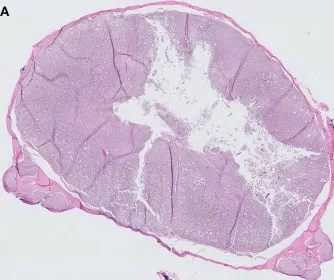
Histopathological findings of a fibrocartilaginous embolism at the C5 spinal cord level. (A) Liquefaction necrosis of the gray matter is observed with an almost total loss of the central gray column. Hematoxylin and eosin, x5 magnification.
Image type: pathology (h&e)